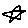
Label: star